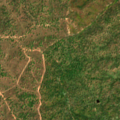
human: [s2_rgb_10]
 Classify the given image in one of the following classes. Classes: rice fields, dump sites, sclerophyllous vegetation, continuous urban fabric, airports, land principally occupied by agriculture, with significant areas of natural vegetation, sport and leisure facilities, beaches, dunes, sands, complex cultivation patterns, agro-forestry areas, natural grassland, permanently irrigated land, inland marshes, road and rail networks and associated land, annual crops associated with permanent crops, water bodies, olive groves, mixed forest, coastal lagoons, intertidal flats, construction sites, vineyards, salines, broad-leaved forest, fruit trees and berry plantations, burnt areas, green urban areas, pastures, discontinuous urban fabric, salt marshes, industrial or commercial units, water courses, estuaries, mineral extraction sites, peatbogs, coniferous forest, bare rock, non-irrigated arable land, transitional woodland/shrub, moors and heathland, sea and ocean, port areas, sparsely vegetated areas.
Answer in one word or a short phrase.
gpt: non-irrigated arable land, agro-forestry areas